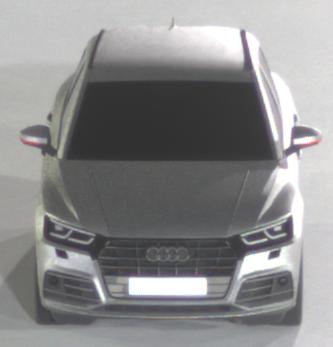
Make: Audi
Model: Q5 45 TFSI
Detailed model: Q5 (FY)
Model produced from: 2019/01
Model produced until: 2019/05
Doors: 5
Color: gray
Road condition: wet road
Daytime: night
Contrast: high contrast